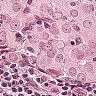
Metastatic tissue present: yes